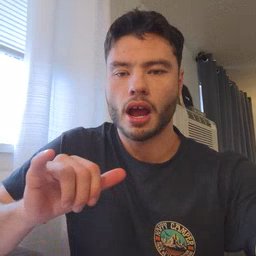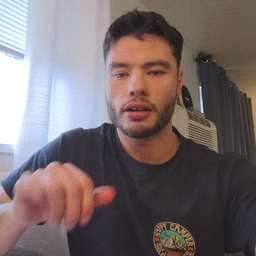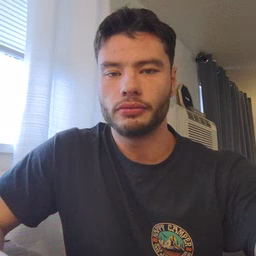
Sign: like